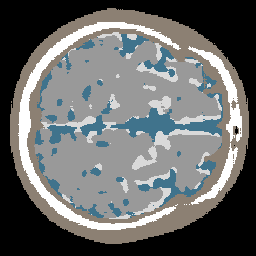
Label: no_lesion